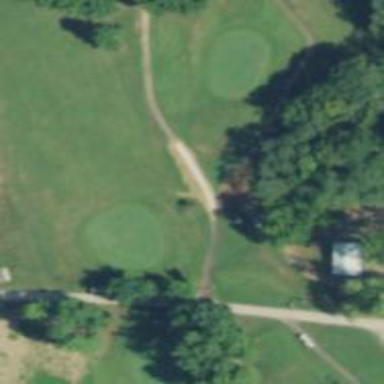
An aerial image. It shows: Path for both road and golf.